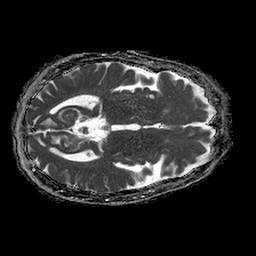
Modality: ADC
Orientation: axial
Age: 63
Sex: male
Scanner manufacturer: philips
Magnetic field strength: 1.5 T
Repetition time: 4.6 s
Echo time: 0.08631 s